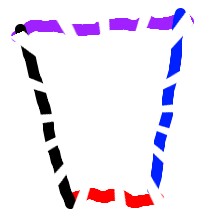
Shape: trapezoid